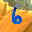
Label: 6